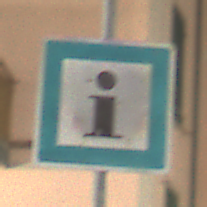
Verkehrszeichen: Informationsstelle
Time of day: Night
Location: Outdoor (Urban)
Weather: PartlyCloudy
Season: NotSpecified
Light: Artificial